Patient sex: M
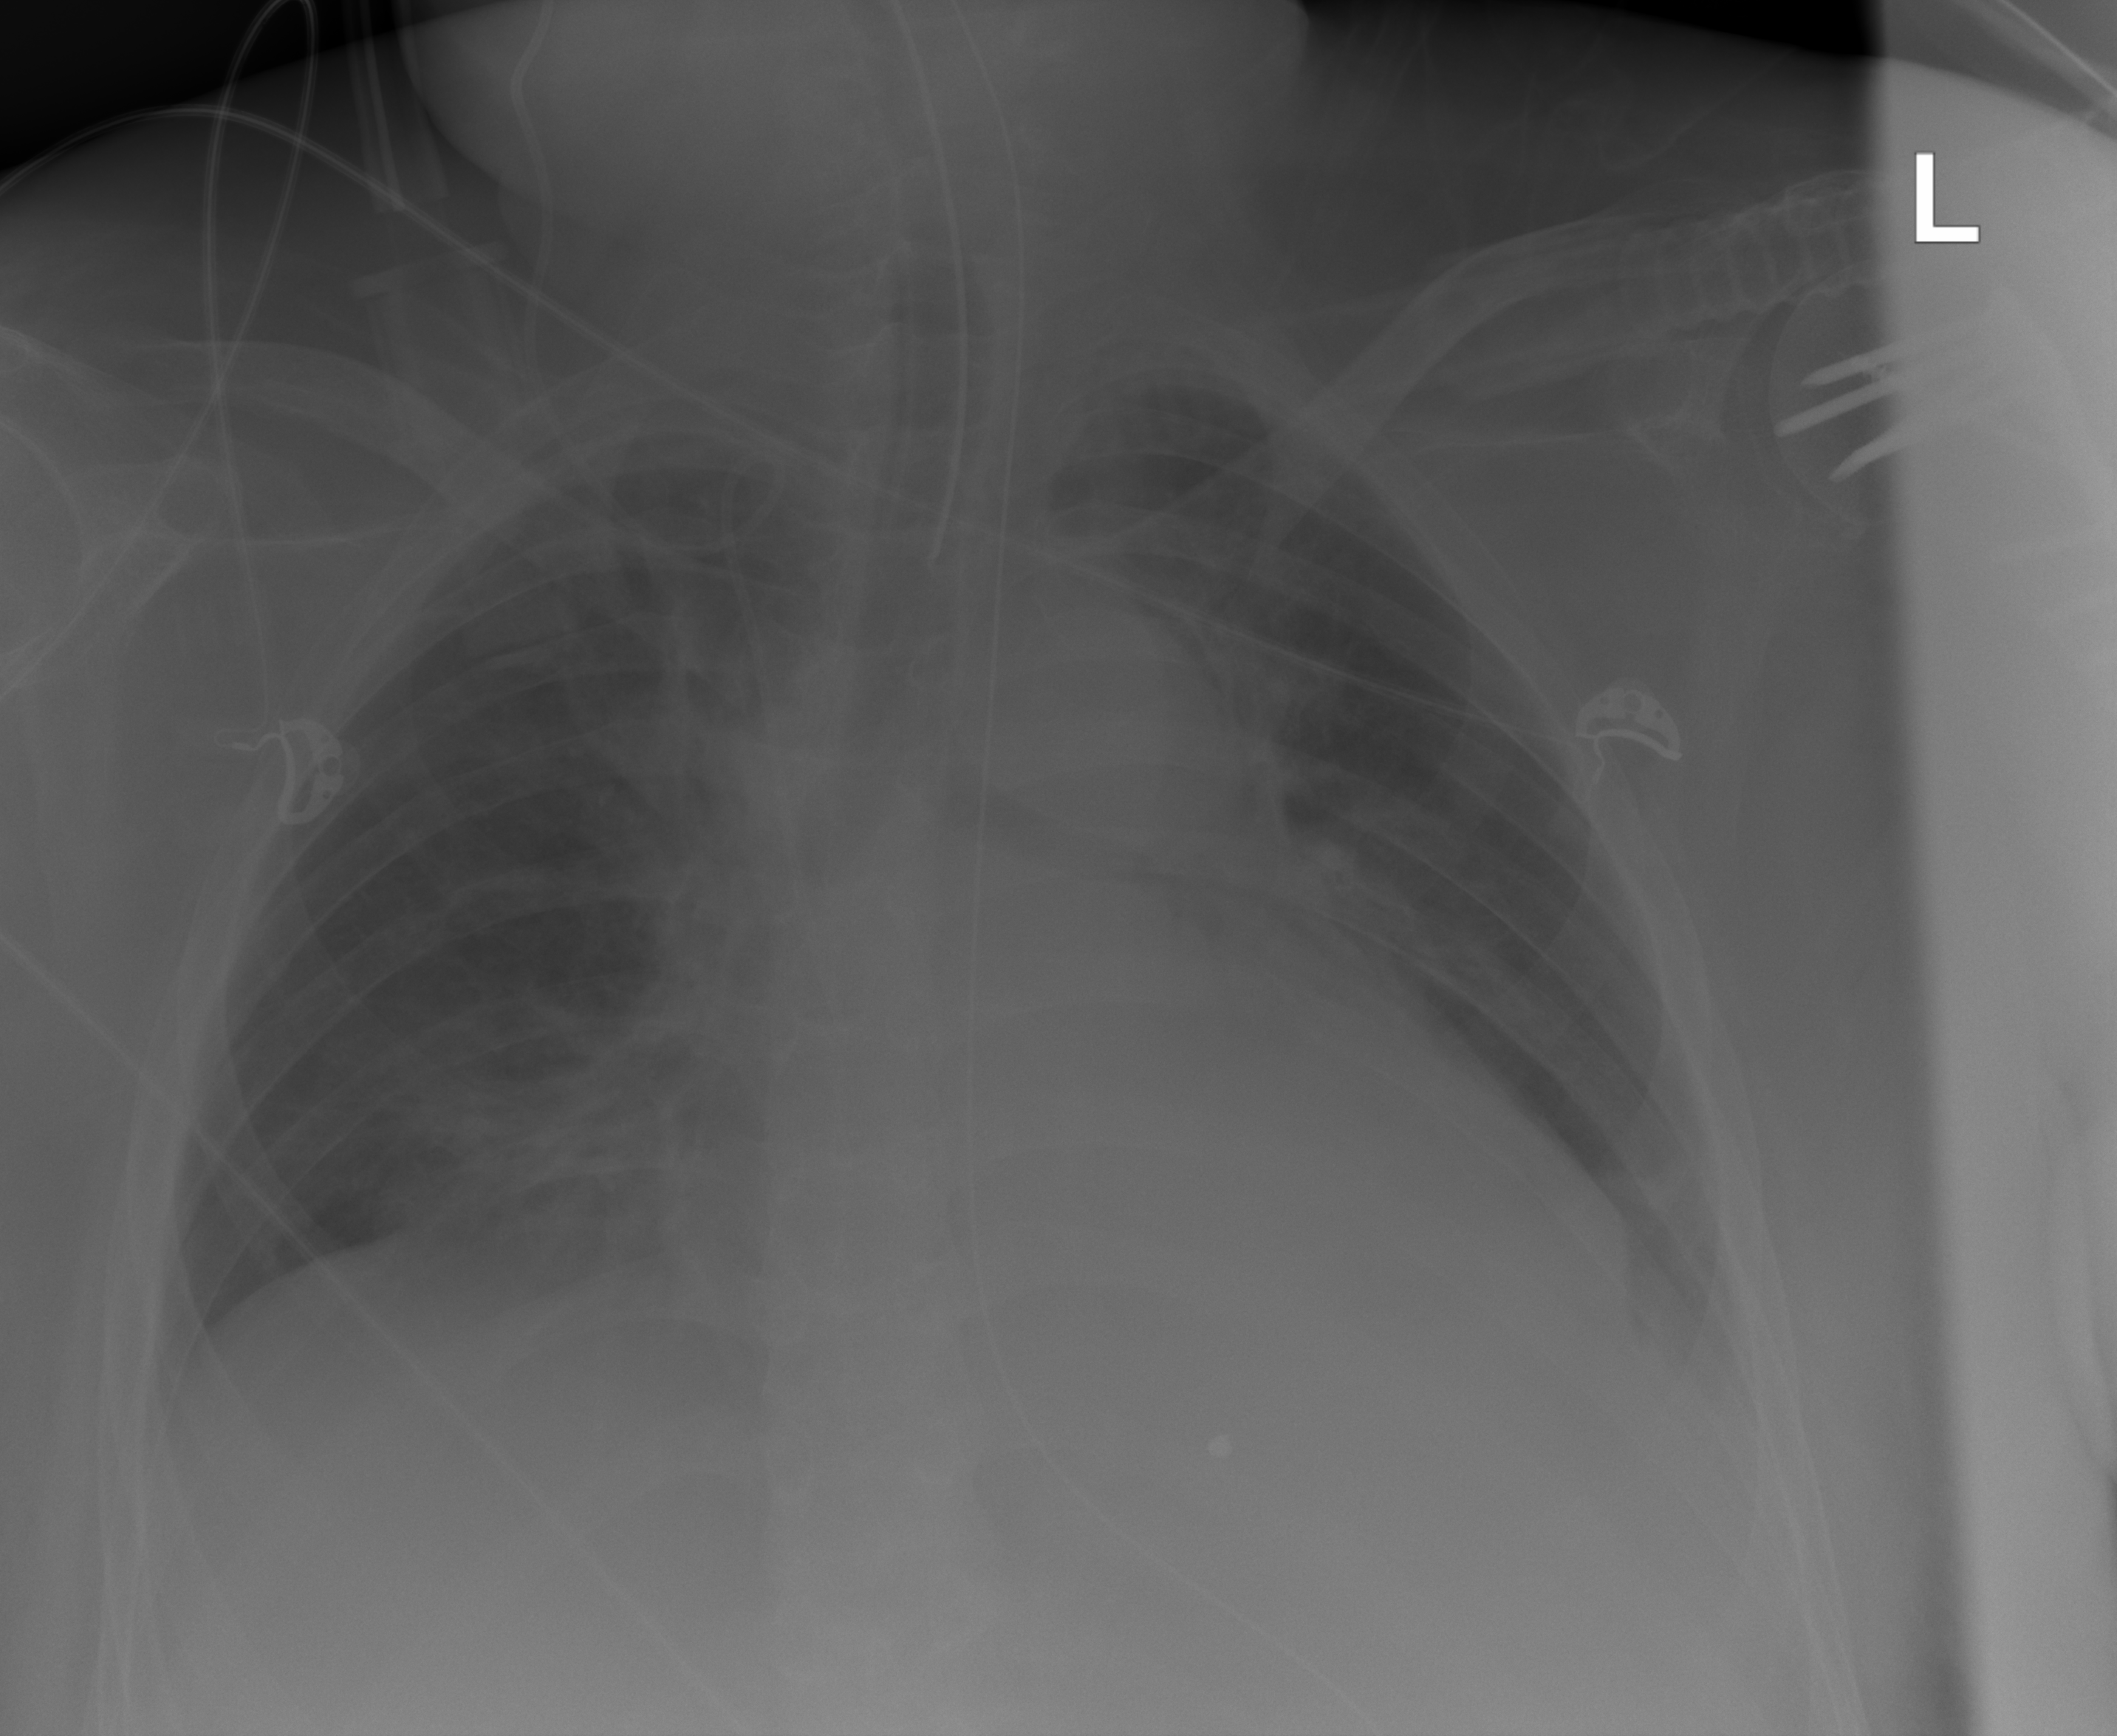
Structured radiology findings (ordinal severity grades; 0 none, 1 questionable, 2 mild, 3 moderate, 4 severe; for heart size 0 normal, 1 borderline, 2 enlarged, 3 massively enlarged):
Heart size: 1
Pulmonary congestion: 2
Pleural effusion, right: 0
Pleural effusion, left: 2
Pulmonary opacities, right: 2
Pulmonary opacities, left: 2
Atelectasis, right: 2
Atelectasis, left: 2